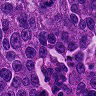
Metastatic tissue present: yes